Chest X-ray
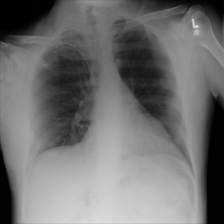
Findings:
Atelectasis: negative
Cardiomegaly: negative
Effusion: negative
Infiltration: negative
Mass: negative
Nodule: negative
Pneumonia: negative
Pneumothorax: negative
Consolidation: negative
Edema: negative
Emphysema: negative
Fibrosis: negative
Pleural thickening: negative
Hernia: negative